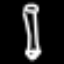
Label: pencil